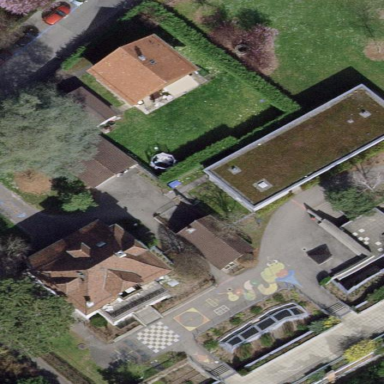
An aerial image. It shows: School.